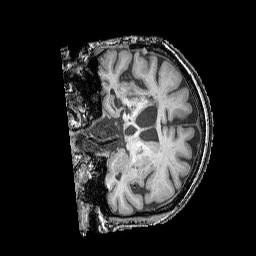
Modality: T1w
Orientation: coronal
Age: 75
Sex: female
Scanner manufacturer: siemens
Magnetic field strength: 3 T
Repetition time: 2.25 s
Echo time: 0.00411 s